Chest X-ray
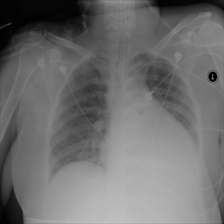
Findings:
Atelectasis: negative
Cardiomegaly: positive
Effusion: positive
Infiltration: negative
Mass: negative
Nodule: negative
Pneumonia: negative
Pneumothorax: negative
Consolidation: negative
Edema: negative
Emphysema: negative
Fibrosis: negative
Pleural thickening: negative
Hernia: negative